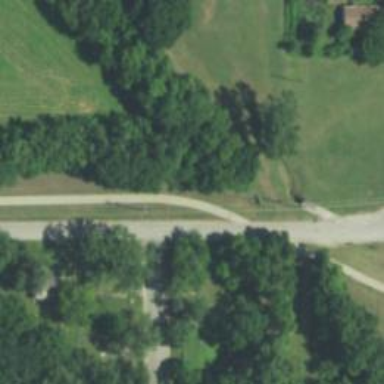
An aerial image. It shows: Tertiary road.